Question: So I am working on a problem where you have one graph, where all edges has a certain weight to it. Now the algorithm is supposed to select certain node(s) in the graph and the selected nodes must be able to traverse/span through all other nodes within a certain total weight. The output should be the minimum number of selected nodes and the position of the selected nodes (it doesn't matter which position it outputs as long as it is the minimum number of selected nodes)
I have thought of a couple simple solutions but neither of them seem too good so far.
1. Brute force by trying out every node. The algorithm will start with one selected node and then try every combination of selected nodes, which then loops through every other non-selected nodes and check if they are all within range. If not it increases one extra selected node and repeats the same process.
2. The algorithm makes a list of subgraph that can be traversed with 1 selected node at every node position. Then attempt to puzzle fit the subgraphs so that it re-creates the original graph and if it succeeds that would be the solution.
As an example, here's a picture of a grid as the graph.

The weights of every edge in this grid is 1, and each selected node can travel through a total weights of 2.
I'm not too familiar with graph problems so if there is a similar question out there or if anyone can provide any help with the solution that would be great!
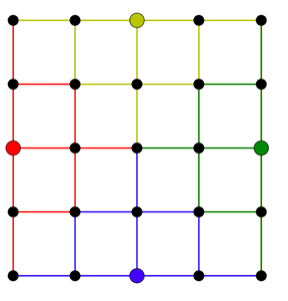
Answer: First, you can get rid of the edge weights by simply making an edge between two nodes if they are within the distance limit. Then you need to find a subset of the nodes such that each node is either selected or neighbor of a selected node. This is known as the <URL> problem. Unfortunately, it is NP-hard, so typically it is solved heuristically or using Integer Linear Programming. It might be possible to take advantage of certain properties of the input, but it is hard to tell without knowing more about what they look like.